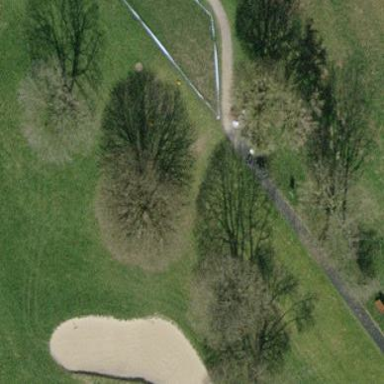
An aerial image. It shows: Golf tee on grassy land.